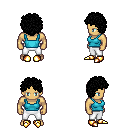
a pixel art fantasy rpg character, male body template, human, tanned skin, teal pirate shirt, white pants, black curly afro hairstyle, gold boots, four views (front, back, left, right), 2x2 character sprite sheet, small pixel art, hard edges, no anti-aliasing